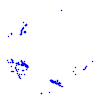
Particle: kaon